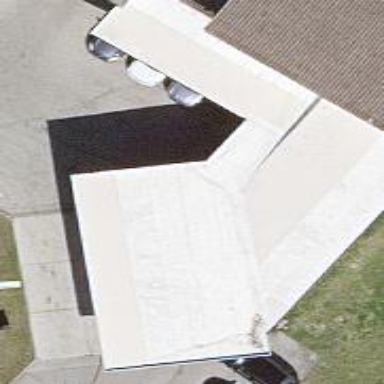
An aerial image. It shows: View of roof of building.